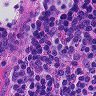
Metastatic tissue present: no